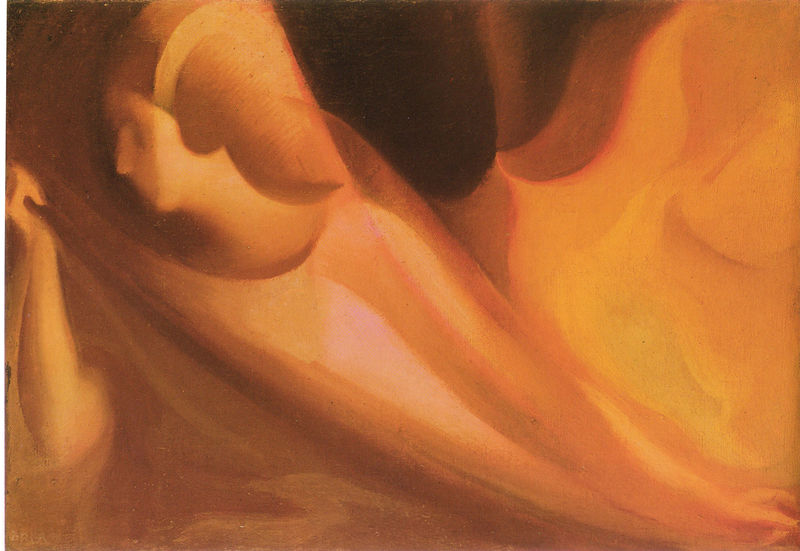
Titel: Verso la Notte
Künstler: Giacomo Balla
Institution: Privatbesitz
Schlagwörter: dunkel, feuer, gemälde, hand, kopf, schatten, umhang, wolken, gelb, braun, finger, frau, geschwungen, hell, kleid, kreide, licht, mund, nase, orange, pastell, profil, rot, schleier, tuch, arm, arme, augen, gesicht, trauer, bildnis, hals, hände, öl, gewand, haare, stoff, wellen, warm, abstrakt, farben, modern, farbe, formen, monochrom, linien, streifen, unscharf, schimmer, abwenden, organisch, verschwommen, fließend, weich, maria, rottöne, bwegung, linine, unschaft, rottäne, strhähne